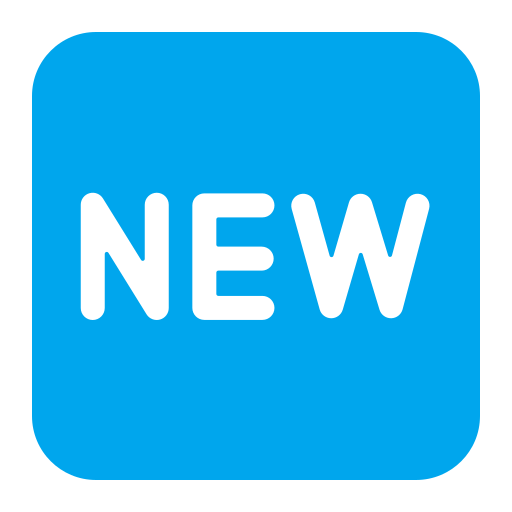
new button flat